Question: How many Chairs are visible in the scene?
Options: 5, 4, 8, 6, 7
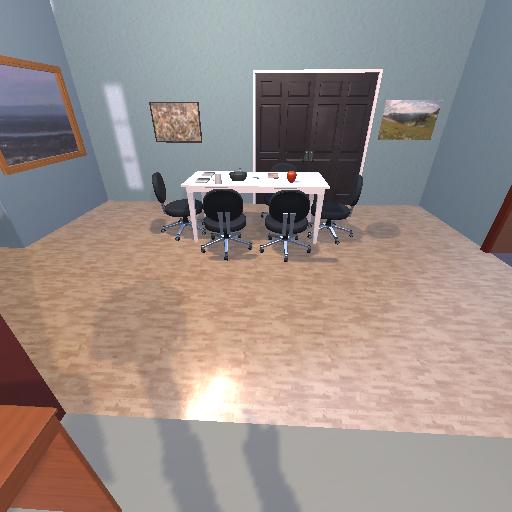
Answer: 5